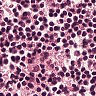
Metastatic tissue present: no